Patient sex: F
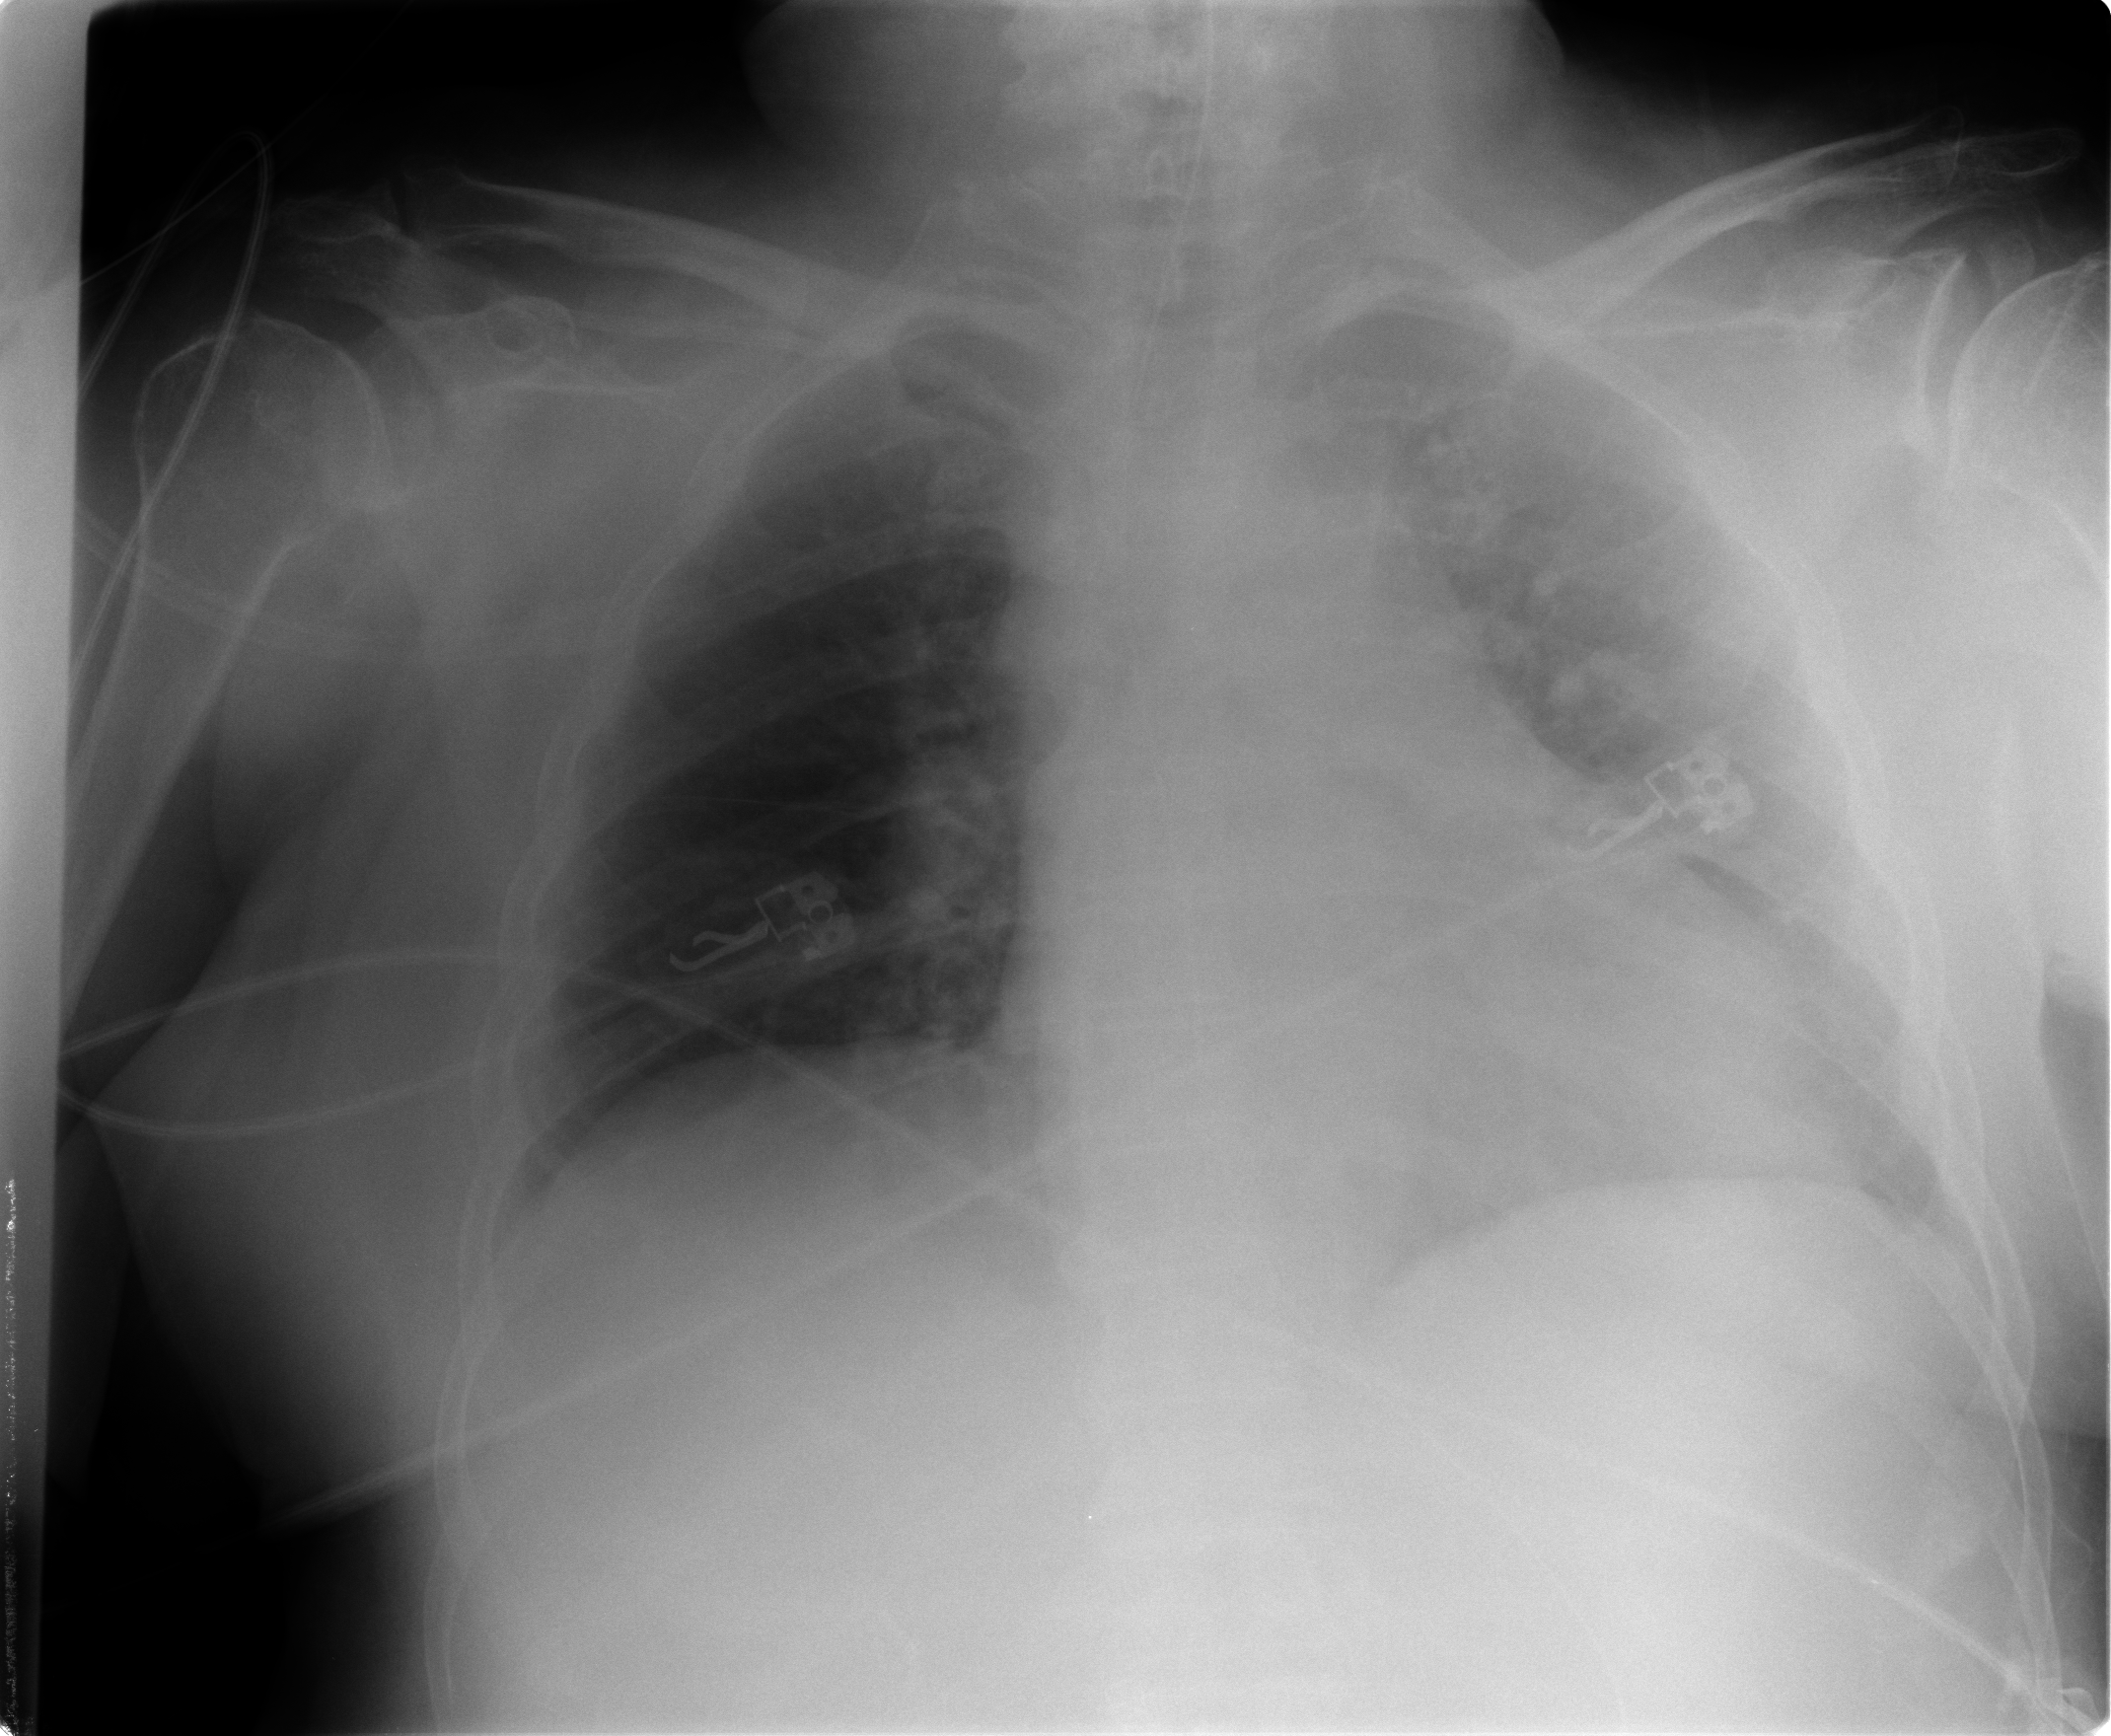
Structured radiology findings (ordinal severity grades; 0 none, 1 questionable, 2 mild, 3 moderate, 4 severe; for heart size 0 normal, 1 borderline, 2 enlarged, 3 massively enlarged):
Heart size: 2
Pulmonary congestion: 1
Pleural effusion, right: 0
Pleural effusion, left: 2
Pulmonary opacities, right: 0
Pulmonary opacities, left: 2
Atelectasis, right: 2
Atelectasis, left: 2